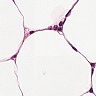
Metastatic tissue present: no